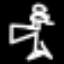
Label: angel